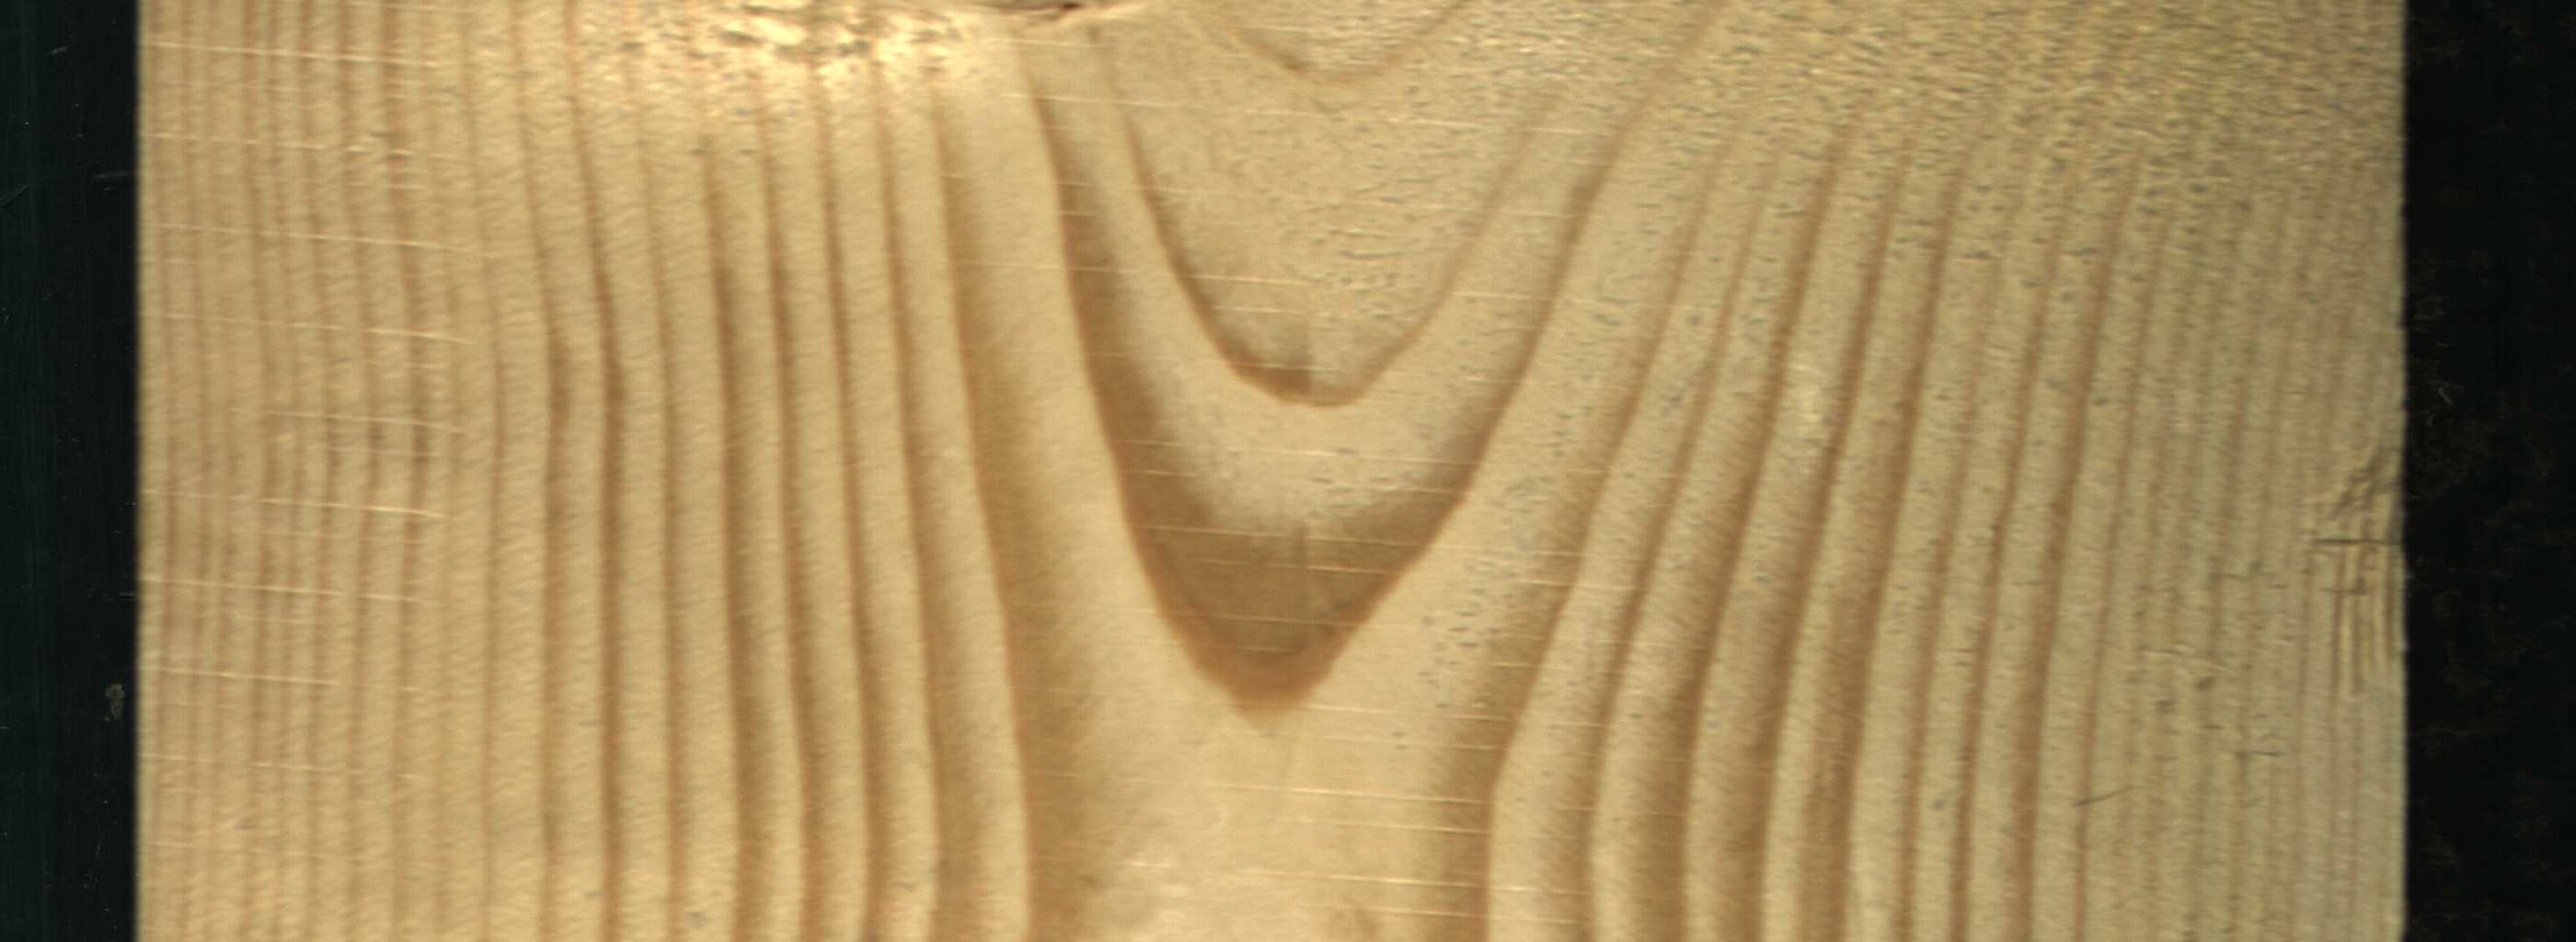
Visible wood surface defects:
Live_Knot